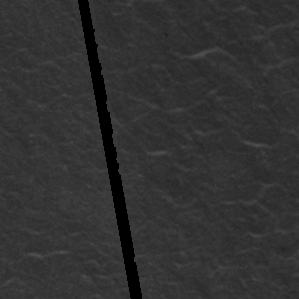
Label: frost